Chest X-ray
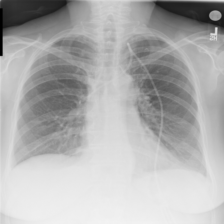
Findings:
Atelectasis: negative
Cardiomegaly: negative
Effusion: negative
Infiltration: negative
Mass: negative
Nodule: negative
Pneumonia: negative
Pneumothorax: negative
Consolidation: negative
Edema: negative
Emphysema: negative
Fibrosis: negative
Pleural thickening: negative
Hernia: negative